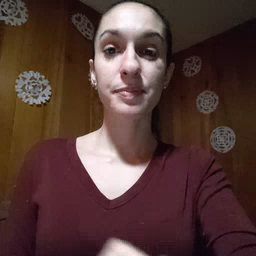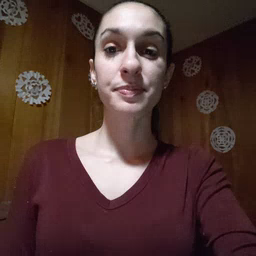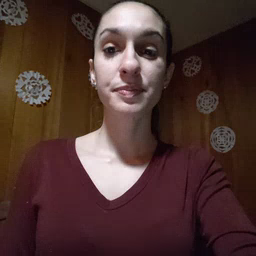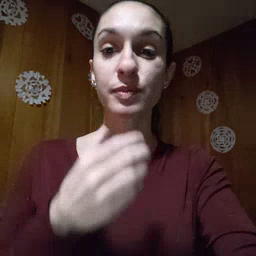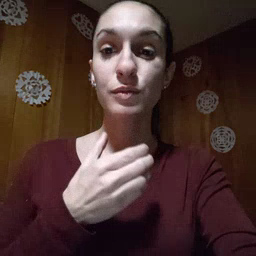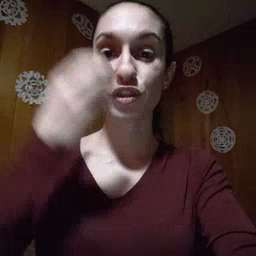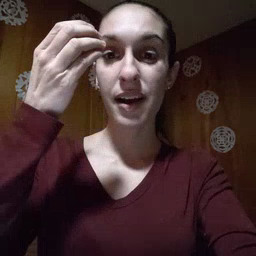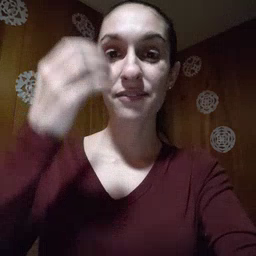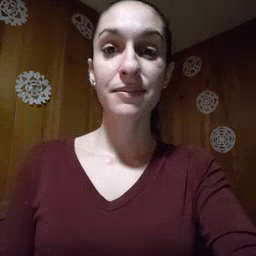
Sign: giraffe